Chest X-ray. View position: PA
Patient age: 40
Patient sex: M
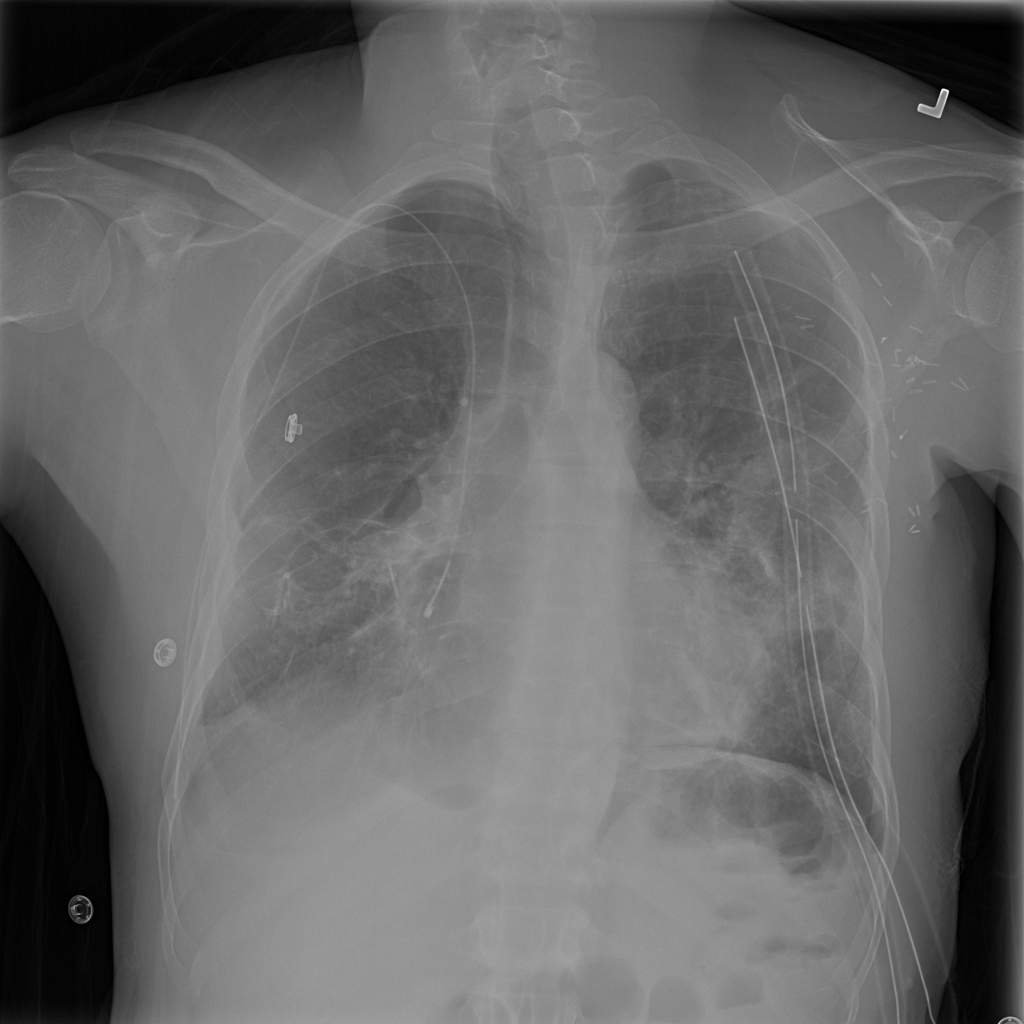
Finding: Pneumothorax